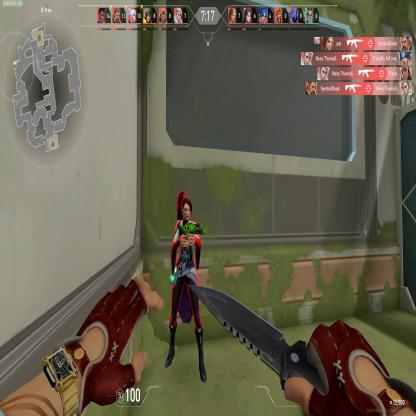
Label: enemy